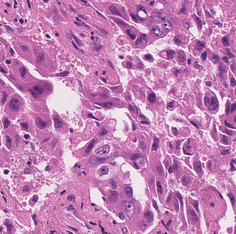
Tumor epithelial tissue: yes
Tumor-associated stroma tissue: yes
Normal tissue: no